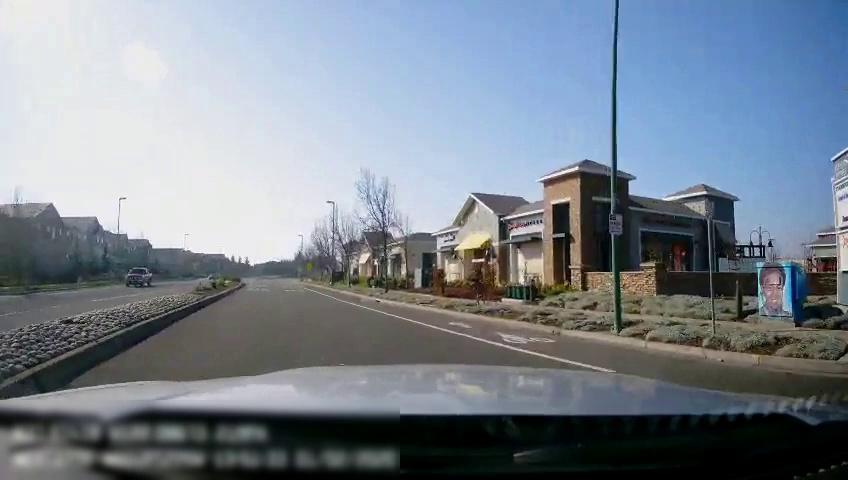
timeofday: Day
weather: Sunny
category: Drivable Space
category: Drivable Space
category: Vehicles | Truck
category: Lanes | Alternate Lane
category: Lanes | Alternate Lane
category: Traffic | Signs